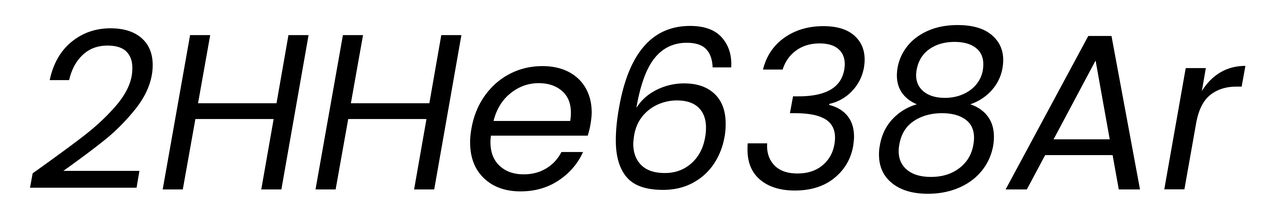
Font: Poppins-Italic